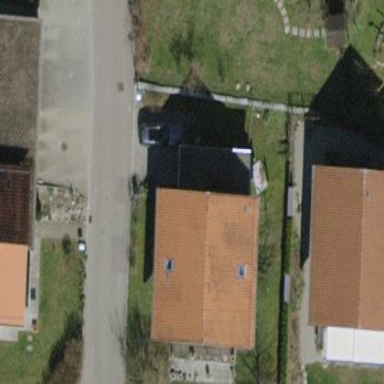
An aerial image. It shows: Building with tile roof.